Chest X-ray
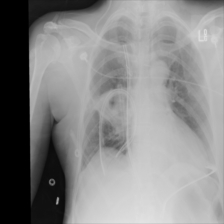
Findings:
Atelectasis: negative
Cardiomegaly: negative
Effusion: negative
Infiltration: negative
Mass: negative
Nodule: negative
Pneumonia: negative
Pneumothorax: positive
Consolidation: negative
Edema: negative
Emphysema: negative
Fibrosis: negative
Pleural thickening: negative
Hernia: negative